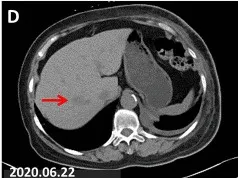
Partial response to capecitabine combined with trastuzumab and pyrotinib treatment. (D) Chest CT scans before treatment.
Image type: radiology (ct)